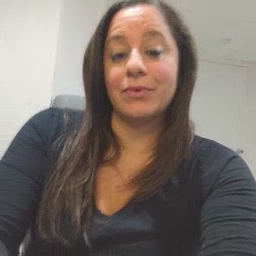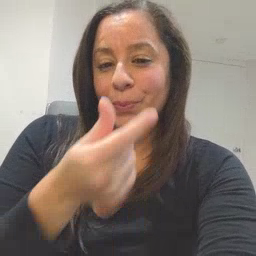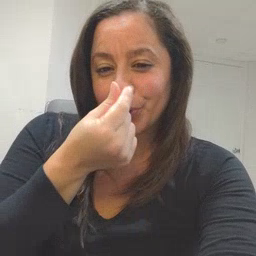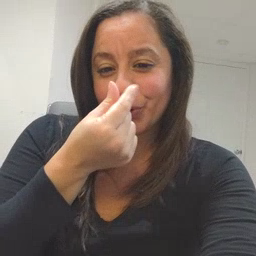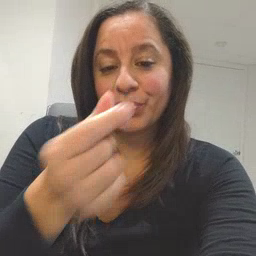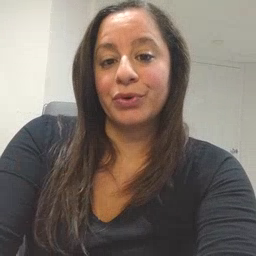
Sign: potty